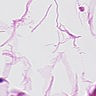
Metastatic tissue present: no